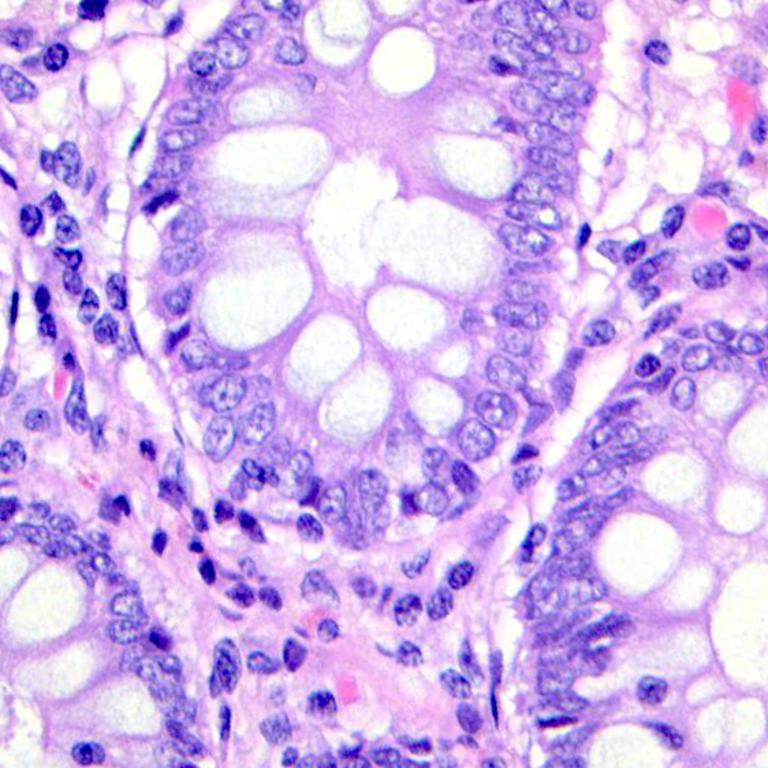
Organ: colon
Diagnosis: benign